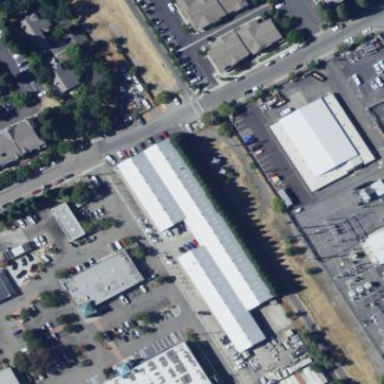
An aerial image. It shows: Retail building.